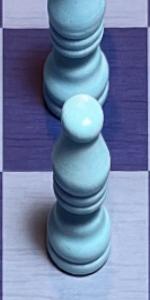
Label: Bishop_White